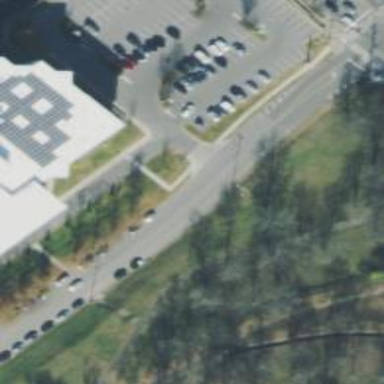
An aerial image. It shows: Marked crossing on the road.